Interaction volume radius: 5 \u00c5
Interaction volume height: 10 \u00c5
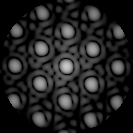
Disorder parameter: 0.05616